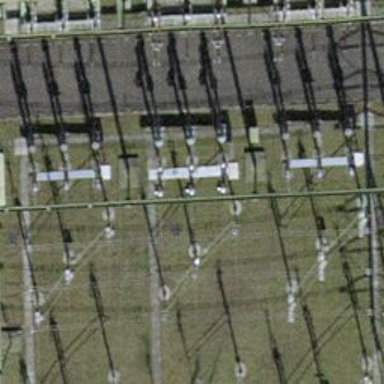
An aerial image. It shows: Insulator used in power equipment.